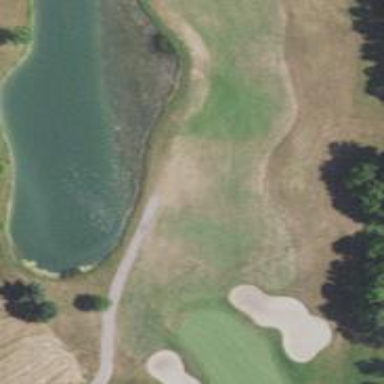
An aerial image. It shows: Scenic view of water hazard on golf course. The natural water feature adds beauty to the landscape.